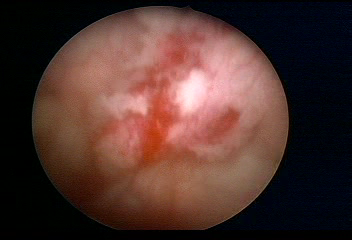
Modality: WLC
Class: Malignant
Subclass: LowGradePapillary
Lesion: L1
Stage: Ta
Morphology: Papillary
Bladder cancer association: Yes
Annotated structures: Tumor